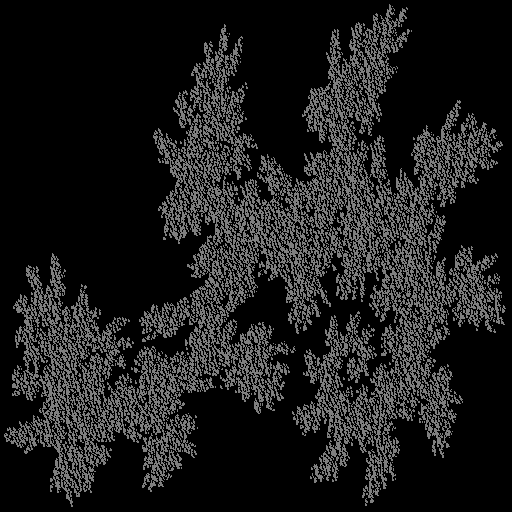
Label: greygoldenrod